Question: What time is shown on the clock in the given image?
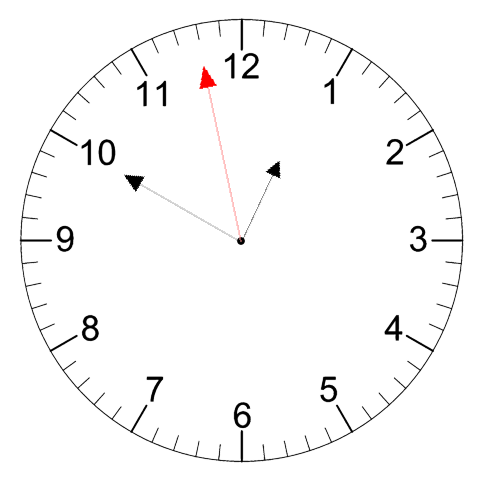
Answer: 12:49:58